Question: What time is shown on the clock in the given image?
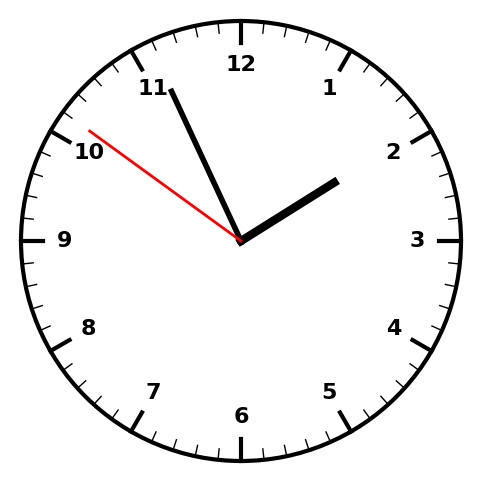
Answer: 01:55:51